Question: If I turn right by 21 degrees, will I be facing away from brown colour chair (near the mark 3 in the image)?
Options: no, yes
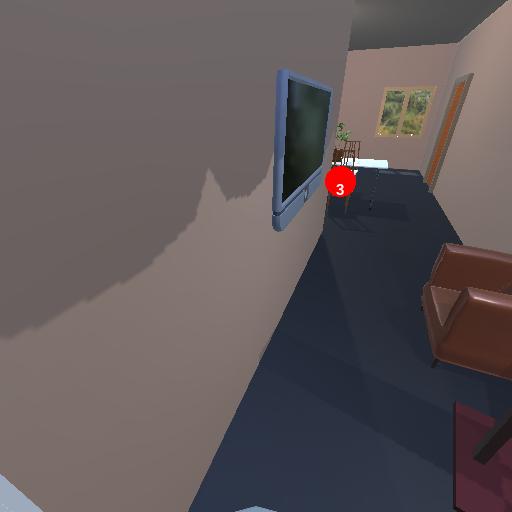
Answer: no